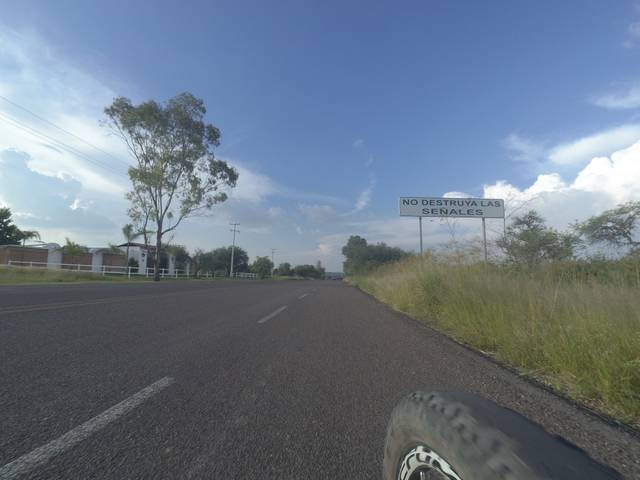
Region: Mexico
Coordinates: 21.748, -102.351